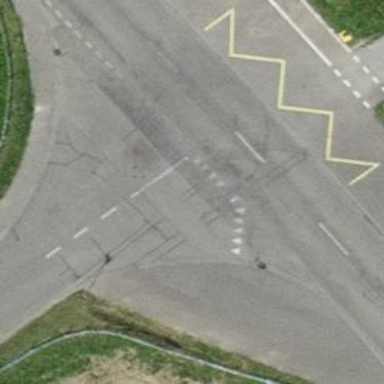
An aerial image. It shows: Asphalt road classified as tertiary.